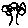
Label: tree